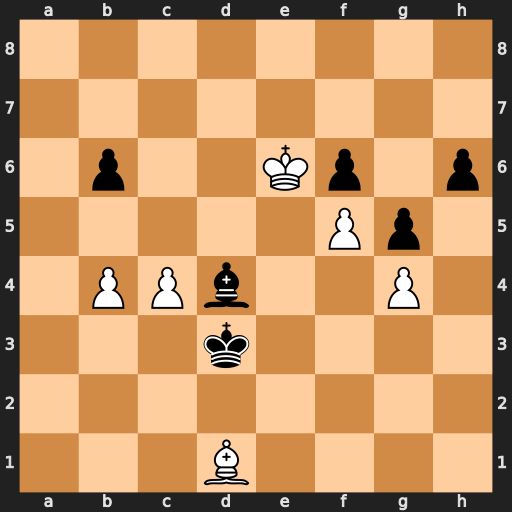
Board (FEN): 8/8/1p2Kp1p/5Pp1/1PPb2P1/3k4/8/3B4
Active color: w
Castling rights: -
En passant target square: -
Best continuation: c5 bxc5 bxc5 Bxc5 Kxf6